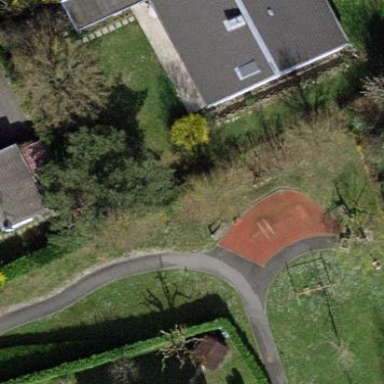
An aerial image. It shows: Garden surrounded by fence.